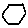
Label: hexagon